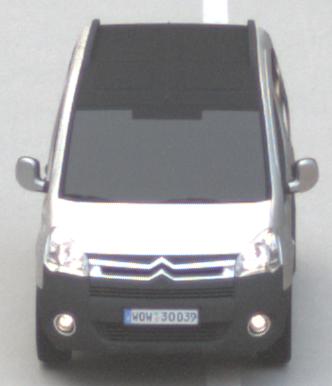
Make: Citroen
Model: Berlingo Kombi VTi 120
Detailed model: Berlingo (II) Kombi
Model produced from: 2009/12
Model produced until: 2012/03
Doors: 5
Color: white
Road condition: dry road
Daytime: morning or afternoon
Contrast: low contrast